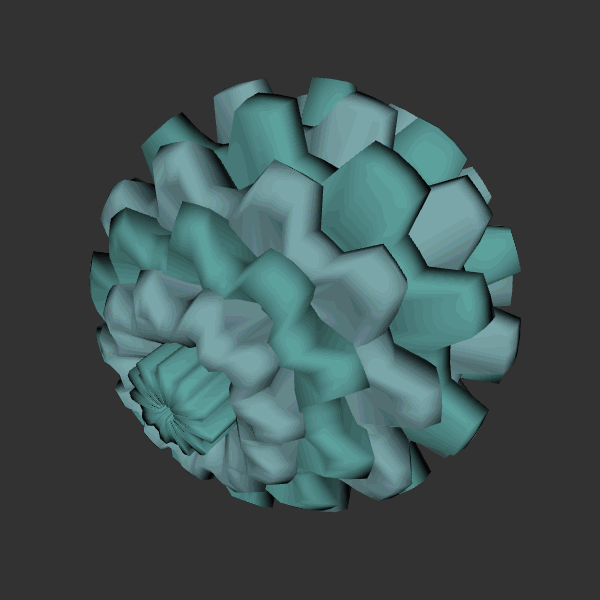
Background: dark